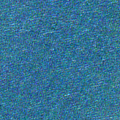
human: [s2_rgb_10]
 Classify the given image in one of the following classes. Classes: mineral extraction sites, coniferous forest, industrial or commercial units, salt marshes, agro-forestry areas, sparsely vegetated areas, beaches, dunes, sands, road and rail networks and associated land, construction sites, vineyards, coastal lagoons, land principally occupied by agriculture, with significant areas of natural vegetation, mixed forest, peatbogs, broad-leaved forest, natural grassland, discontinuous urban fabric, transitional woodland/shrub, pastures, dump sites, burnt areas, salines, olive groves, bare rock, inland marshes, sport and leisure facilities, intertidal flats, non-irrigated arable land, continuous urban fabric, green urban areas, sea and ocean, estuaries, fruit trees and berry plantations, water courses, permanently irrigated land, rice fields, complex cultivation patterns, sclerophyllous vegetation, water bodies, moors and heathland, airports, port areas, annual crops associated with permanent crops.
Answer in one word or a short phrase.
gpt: sea and ocean